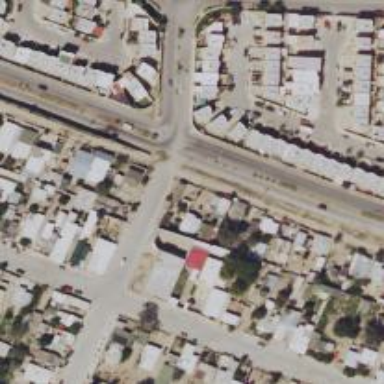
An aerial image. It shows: Residential road.